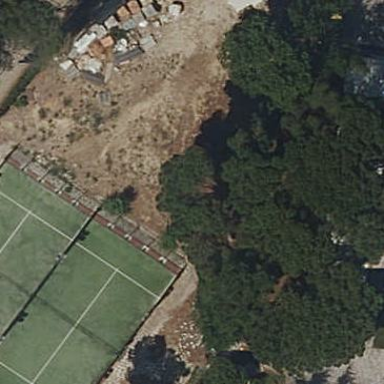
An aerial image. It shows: Tennis court on pitch designated for leisure land.